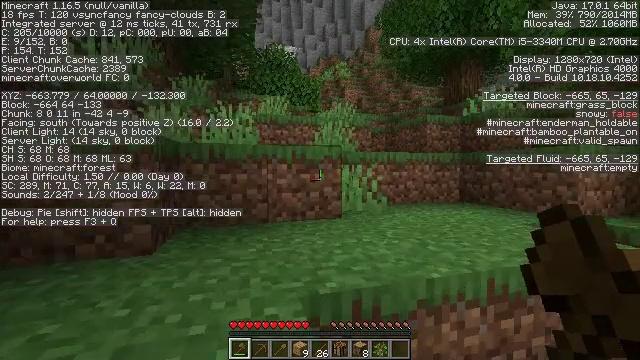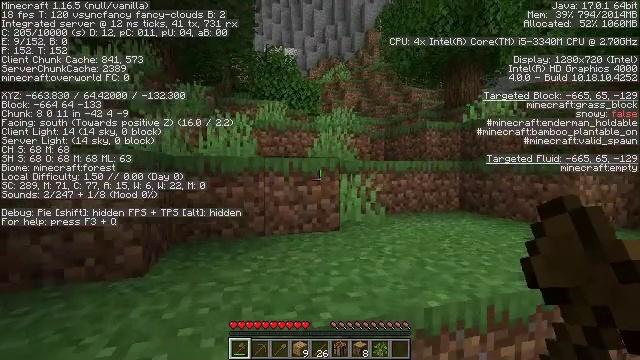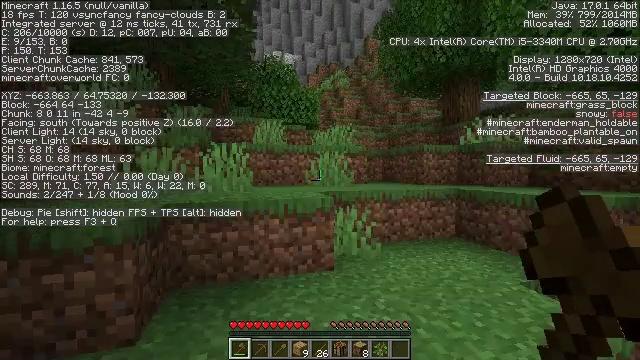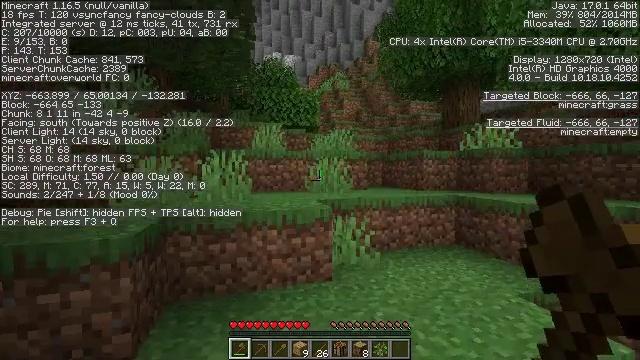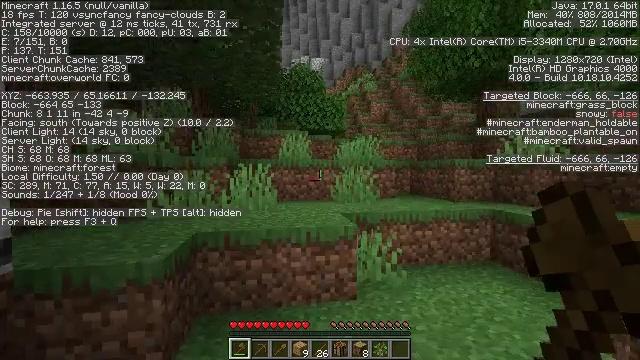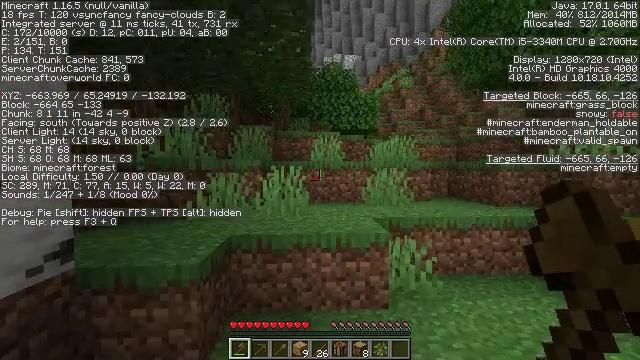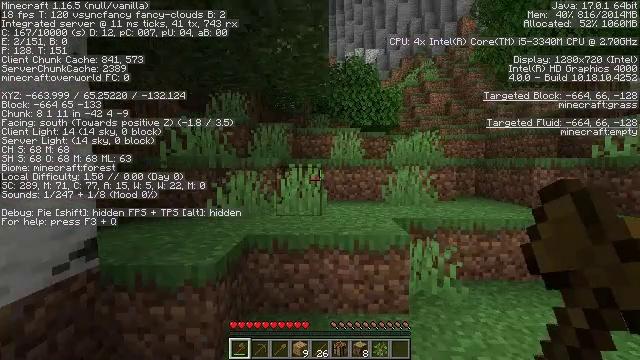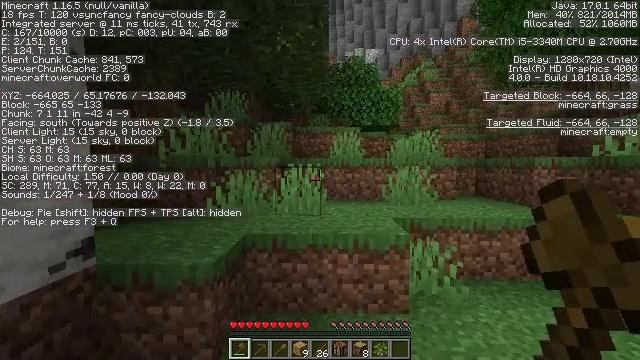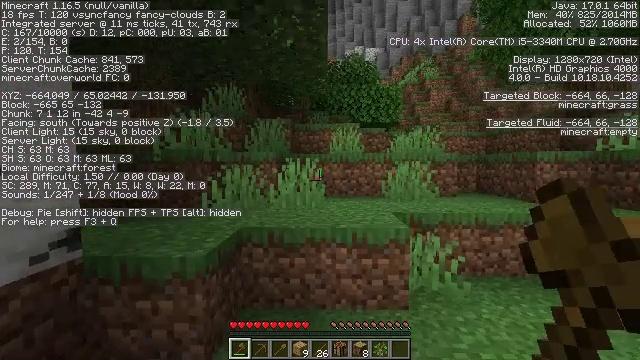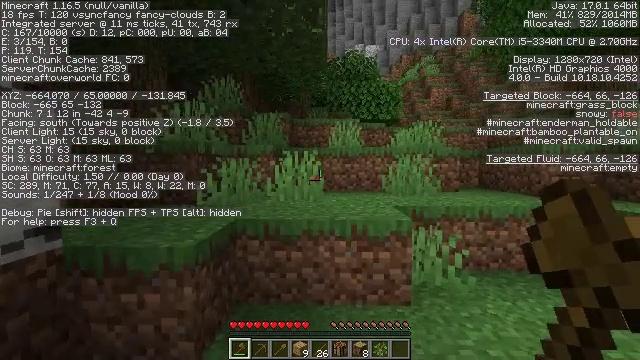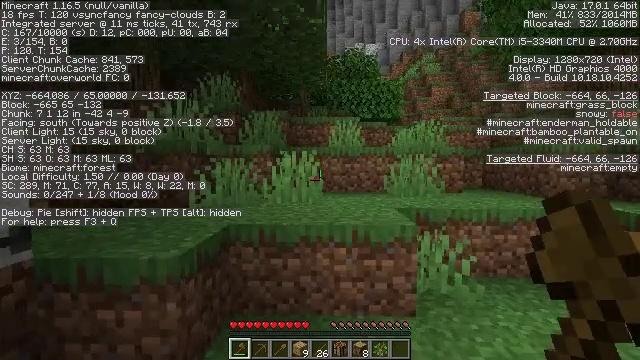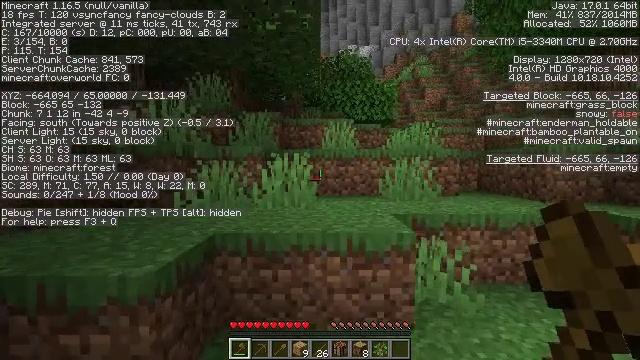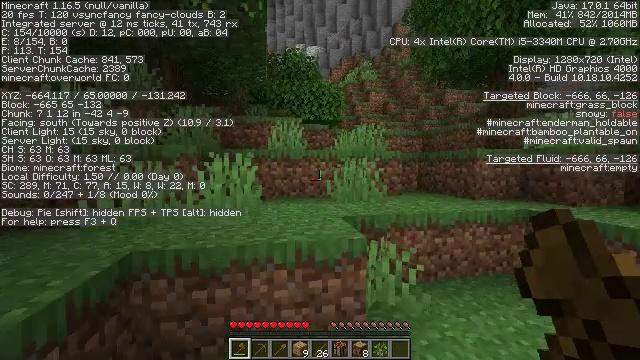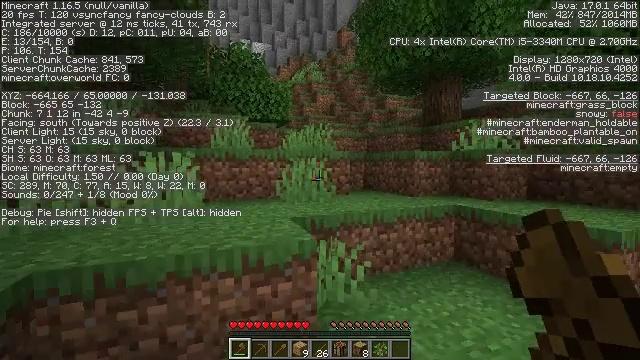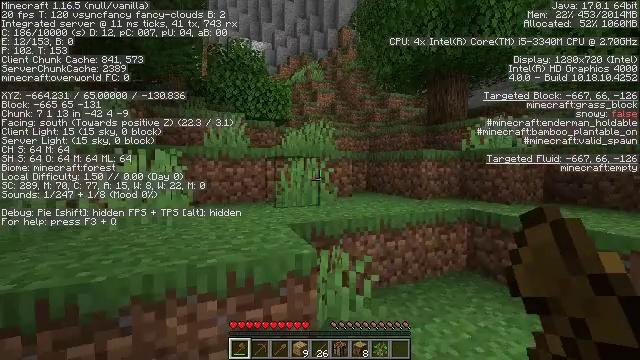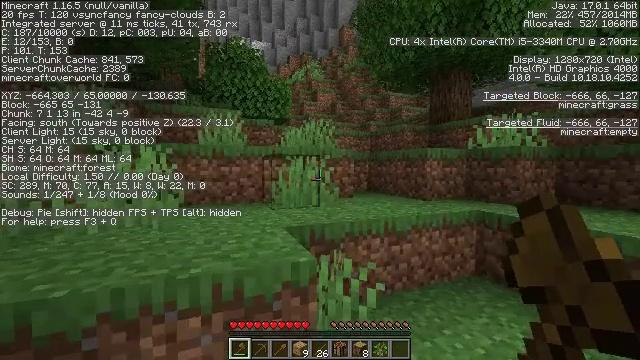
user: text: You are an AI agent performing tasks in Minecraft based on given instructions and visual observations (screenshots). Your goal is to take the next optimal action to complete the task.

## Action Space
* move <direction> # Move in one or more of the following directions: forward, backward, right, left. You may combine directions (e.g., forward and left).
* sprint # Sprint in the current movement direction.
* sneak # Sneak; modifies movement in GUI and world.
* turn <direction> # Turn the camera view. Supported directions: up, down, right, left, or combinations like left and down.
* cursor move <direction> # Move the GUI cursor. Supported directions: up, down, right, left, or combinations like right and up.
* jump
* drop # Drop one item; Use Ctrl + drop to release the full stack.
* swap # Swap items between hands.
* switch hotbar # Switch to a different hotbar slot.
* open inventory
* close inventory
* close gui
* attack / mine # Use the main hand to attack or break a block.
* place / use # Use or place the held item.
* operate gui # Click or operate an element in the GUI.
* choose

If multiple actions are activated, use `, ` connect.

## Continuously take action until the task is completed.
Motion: motion action
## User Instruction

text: Break the spruce leaves to clear the area.
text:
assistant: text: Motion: move forward, jump
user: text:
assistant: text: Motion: move forward, jump
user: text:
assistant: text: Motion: move forward, jump
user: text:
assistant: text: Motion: move forward, turn left, jump
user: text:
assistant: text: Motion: move forward, turn left, jump
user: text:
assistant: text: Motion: move forward, turn left, jump
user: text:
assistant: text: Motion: move forward
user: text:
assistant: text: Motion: move forward
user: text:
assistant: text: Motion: move forward
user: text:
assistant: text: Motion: move forward
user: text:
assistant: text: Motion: move forward, turn right
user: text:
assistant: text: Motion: move forward, turn right
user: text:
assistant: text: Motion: move forward, turn right
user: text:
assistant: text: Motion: move forward
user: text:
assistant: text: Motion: move forward
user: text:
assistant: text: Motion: move forward
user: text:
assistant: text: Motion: move forward
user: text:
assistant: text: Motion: move forward
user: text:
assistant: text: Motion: move forward
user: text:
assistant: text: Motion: move forward, jump
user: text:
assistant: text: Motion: move forward, jump
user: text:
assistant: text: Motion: move forward, jump
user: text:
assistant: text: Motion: move forward, jump
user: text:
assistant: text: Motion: move forward, jump
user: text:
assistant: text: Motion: move forward, jump
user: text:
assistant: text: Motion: move forward, turn left
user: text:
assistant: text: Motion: move forward, turn left
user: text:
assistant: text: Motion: move forward
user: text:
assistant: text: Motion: move forward
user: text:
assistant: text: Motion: move forward